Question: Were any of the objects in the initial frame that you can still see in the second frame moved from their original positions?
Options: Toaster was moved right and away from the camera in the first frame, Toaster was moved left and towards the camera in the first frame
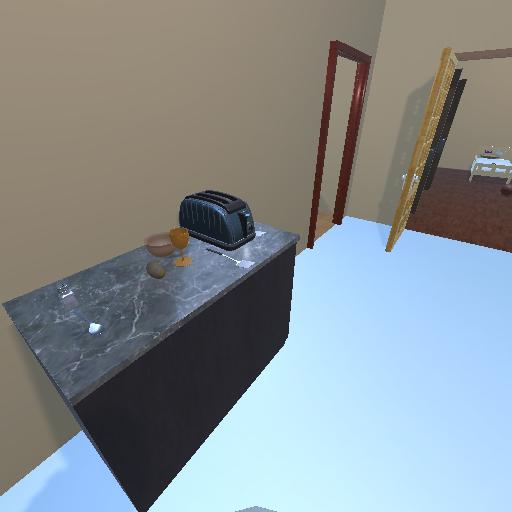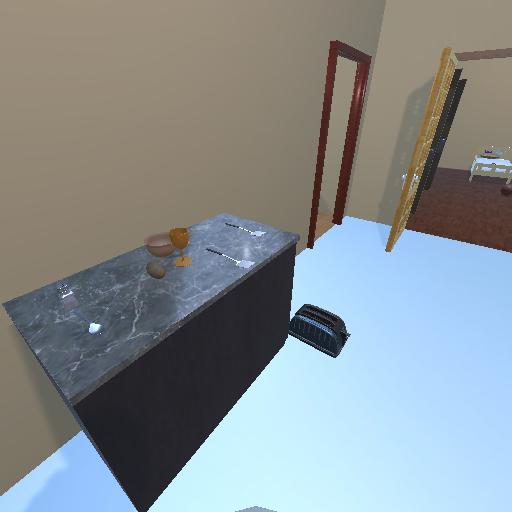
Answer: Toaster was moved right and away from the camera in the first frame